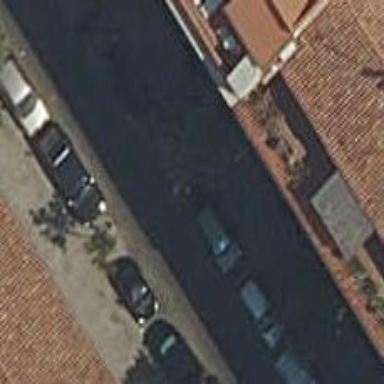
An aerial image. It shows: Motorcycle parking area.